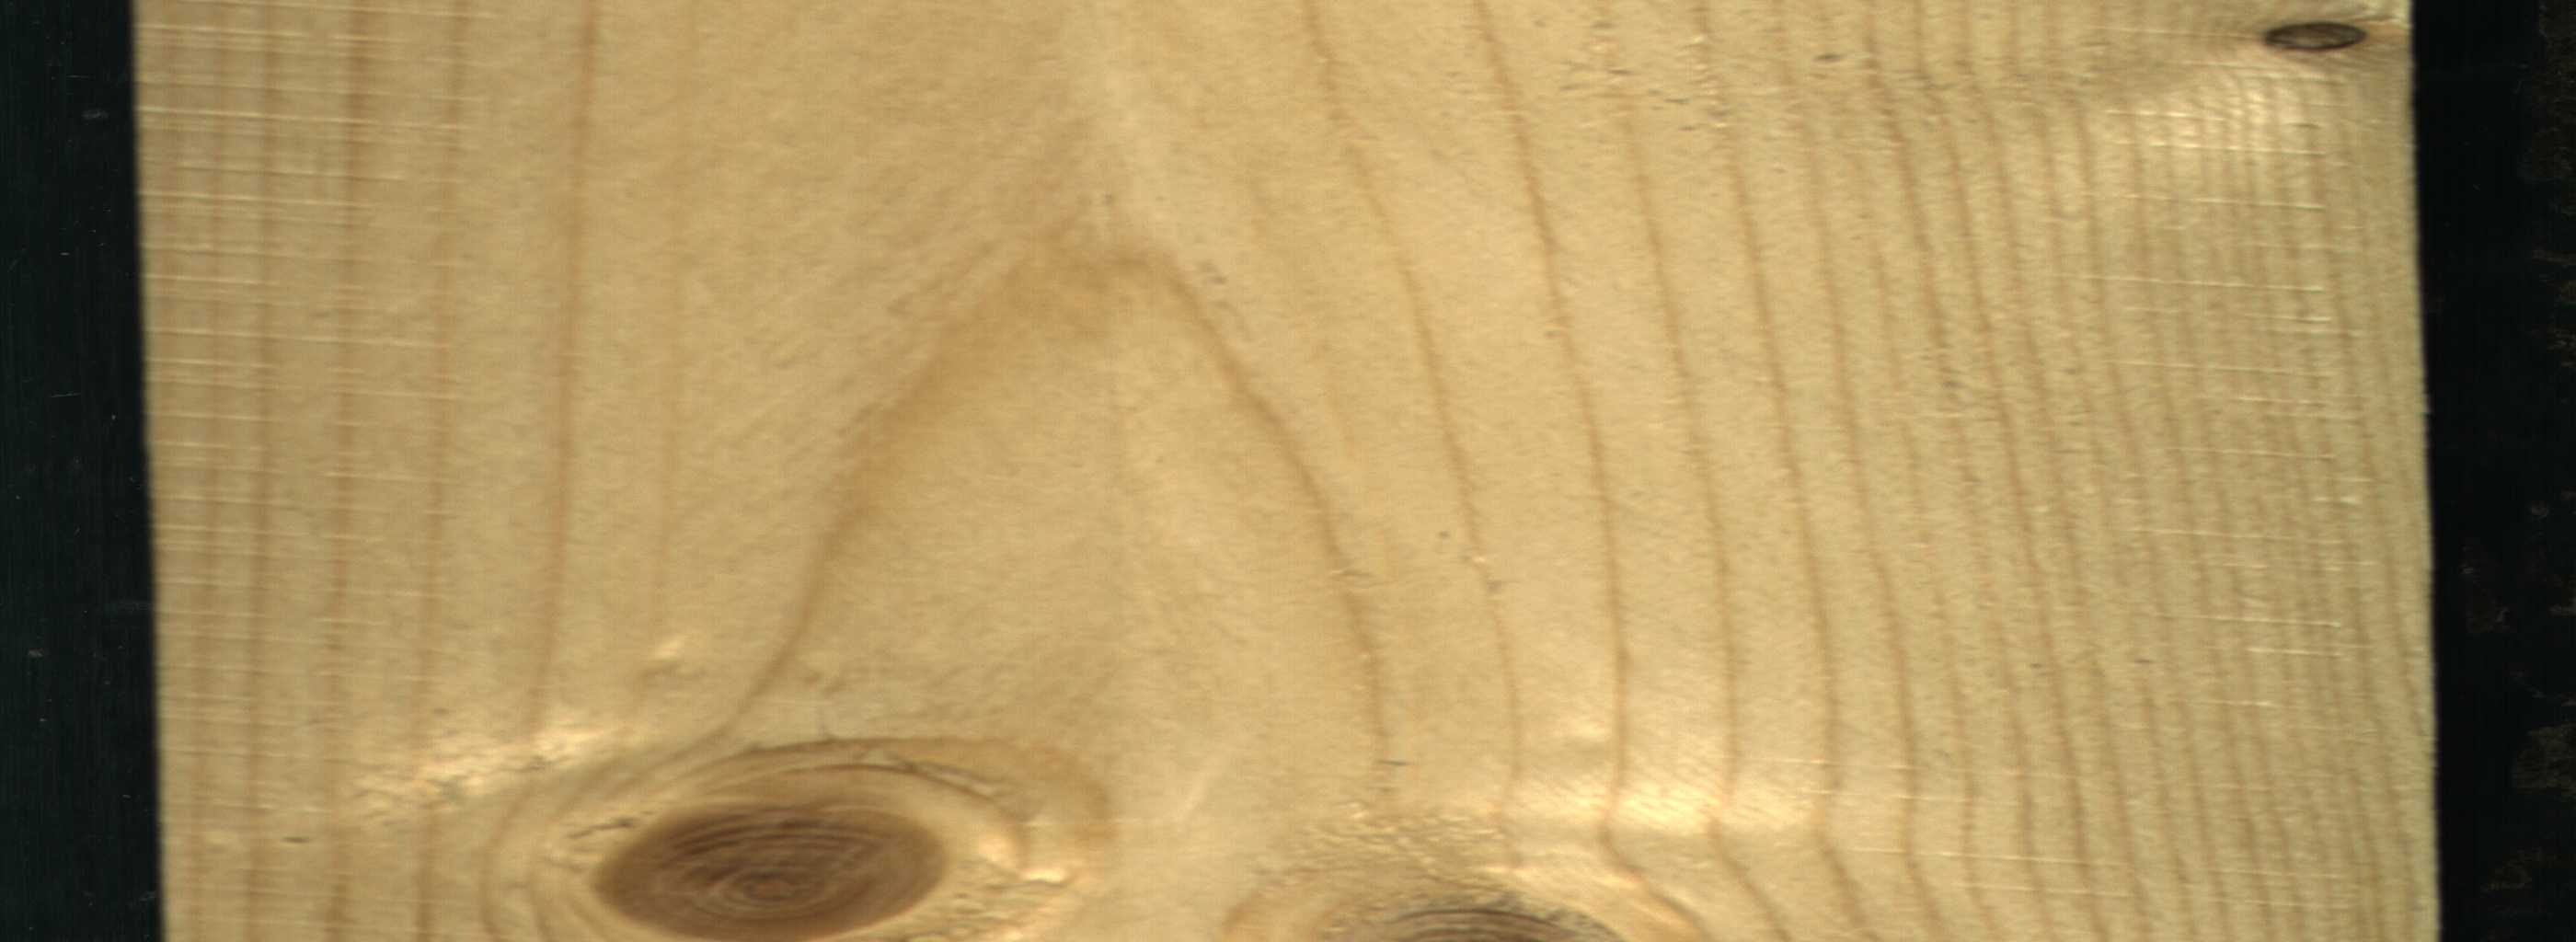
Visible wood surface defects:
Dead_Knot
Live_Knot
Live_Knot